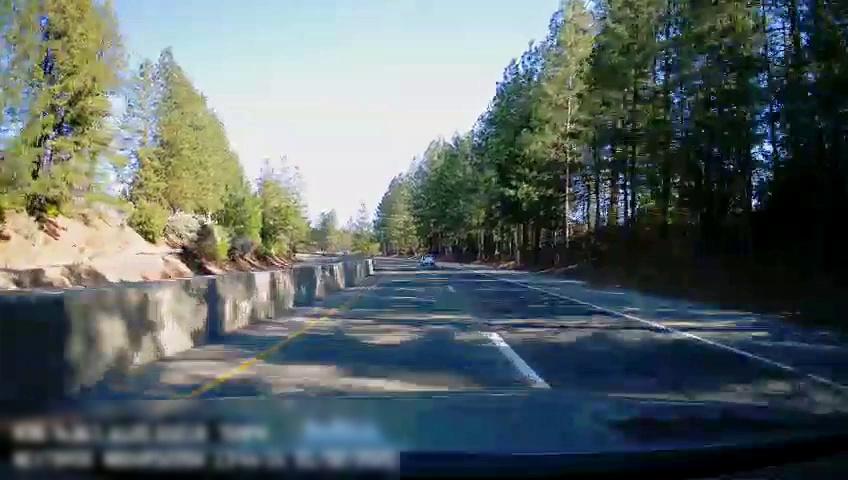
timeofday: Day
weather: Sunny
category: Drivable Space
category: Drivable Space
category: Vehicles | Car
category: Lanes | Alternate Lane
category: Lanes | Current Lane
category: Lanes | Alternate Lane